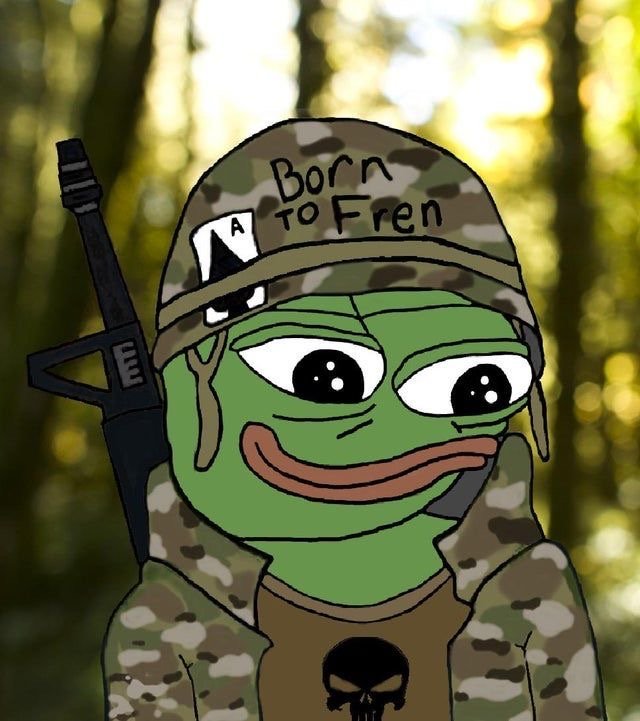
Label: 5_Pepe